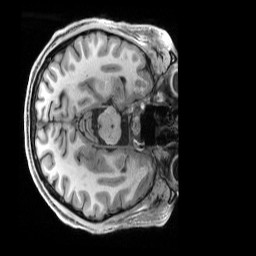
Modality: T1w
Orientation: axial
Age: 36
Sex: male
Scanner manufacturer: siemens
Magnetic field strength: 3 T
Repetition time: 2.5 s
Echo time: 0.00296 s